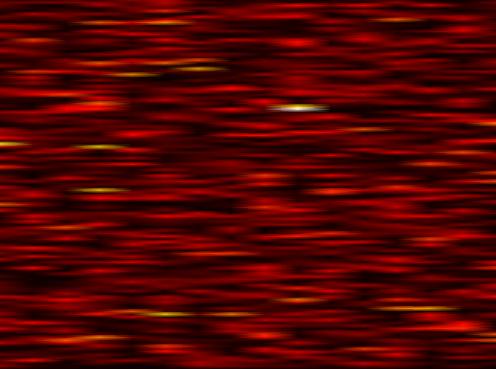
Label: WOLA